Field crop: maize
Growth stage: 2
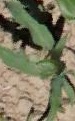
Species: maize